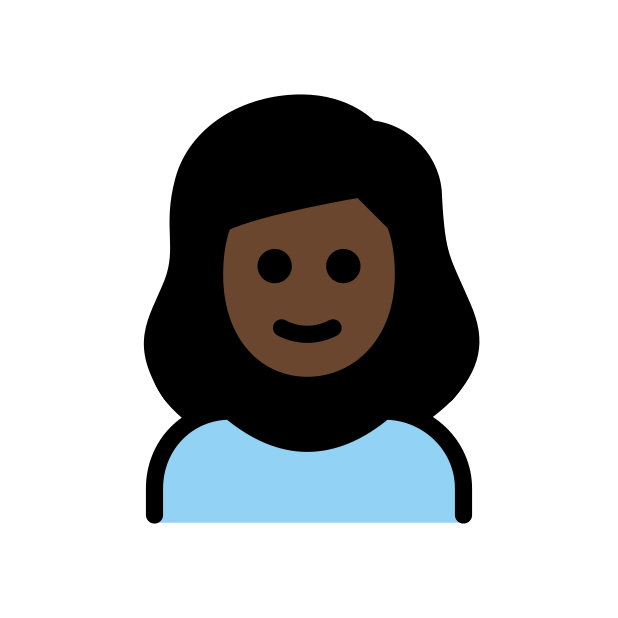
girl: dark skin tone